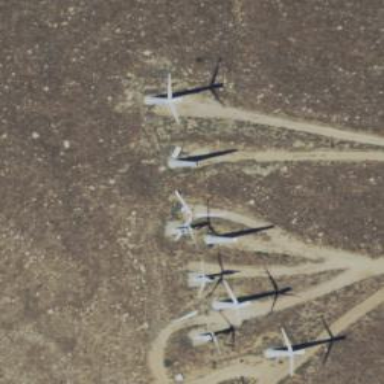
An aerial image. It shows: Horizontal axis wind turbine generating power from wind energy.